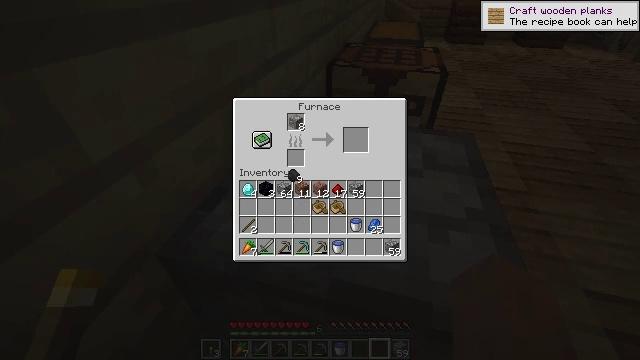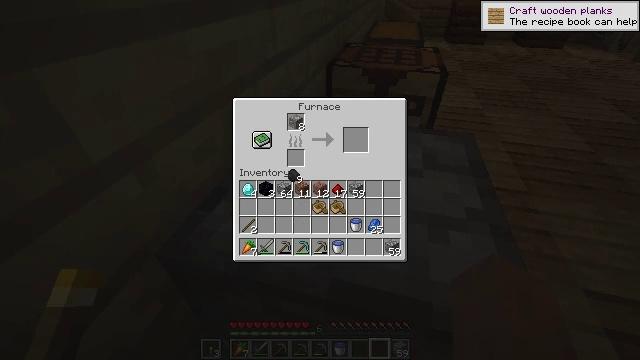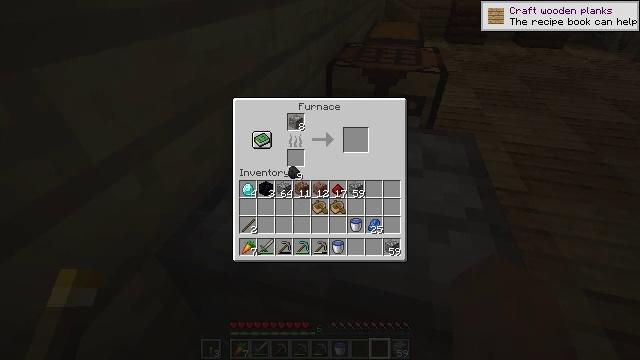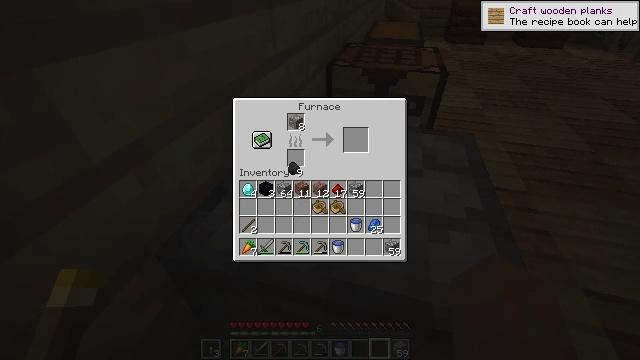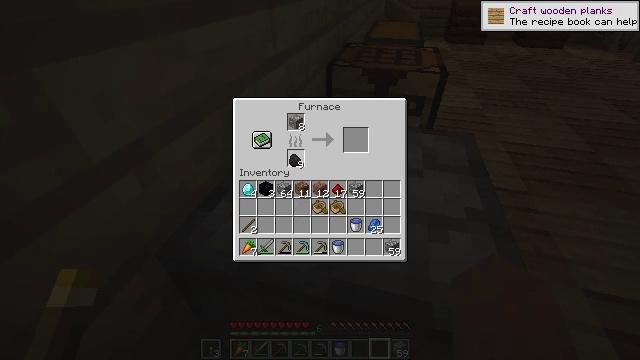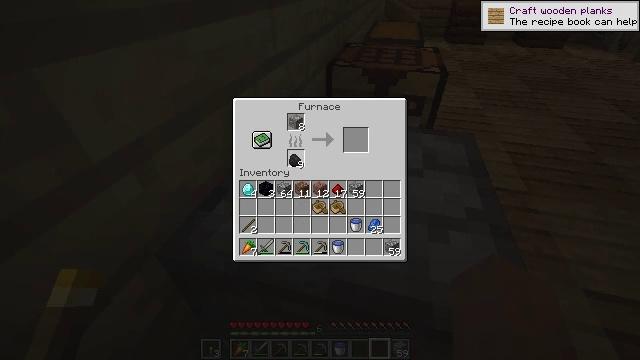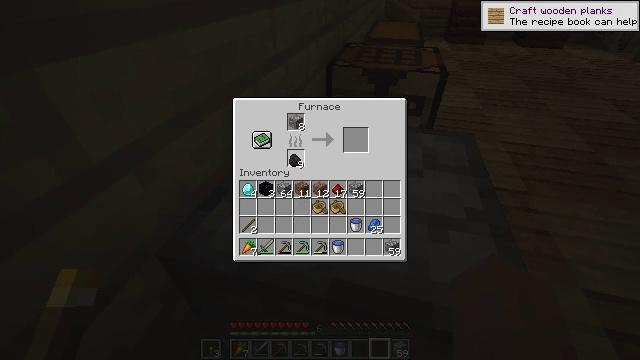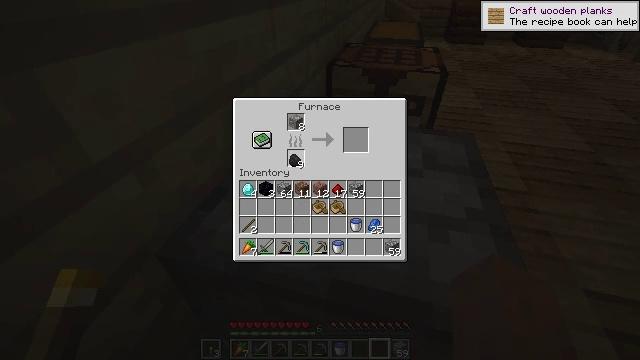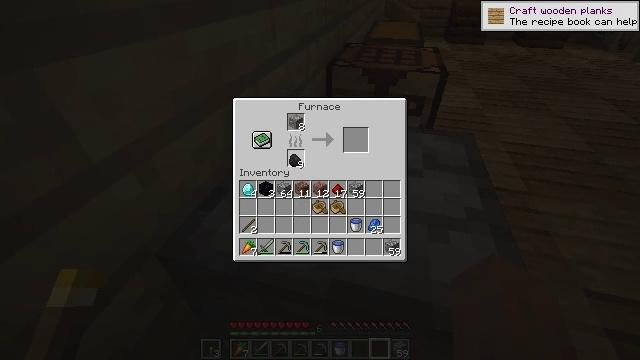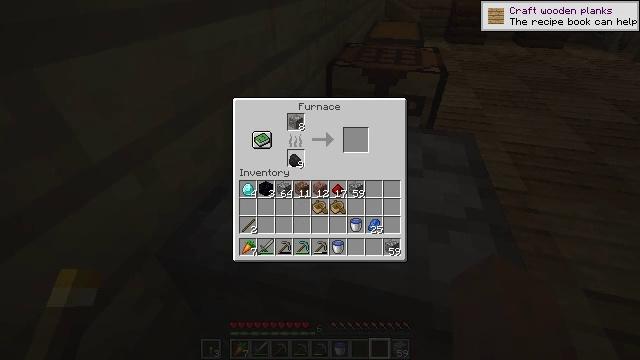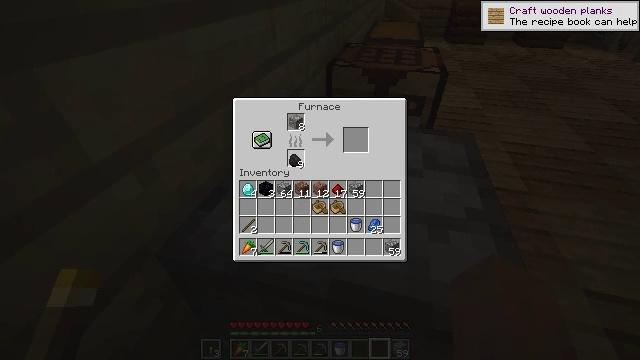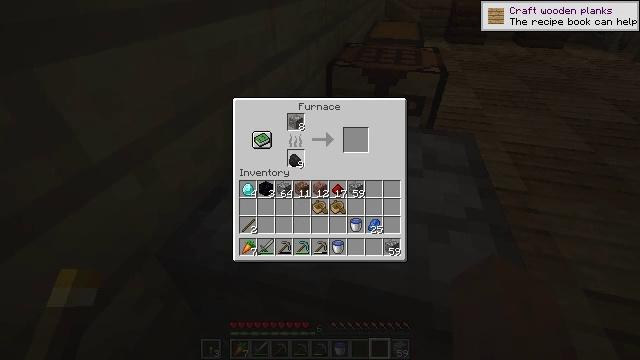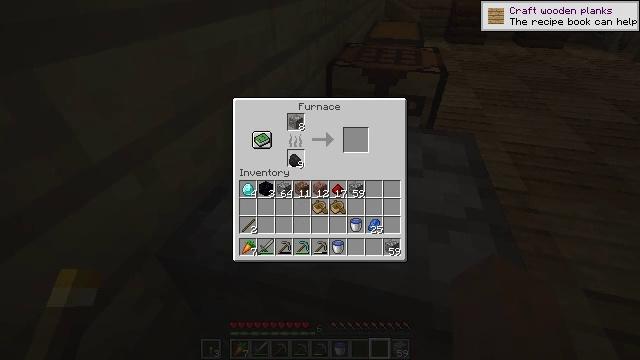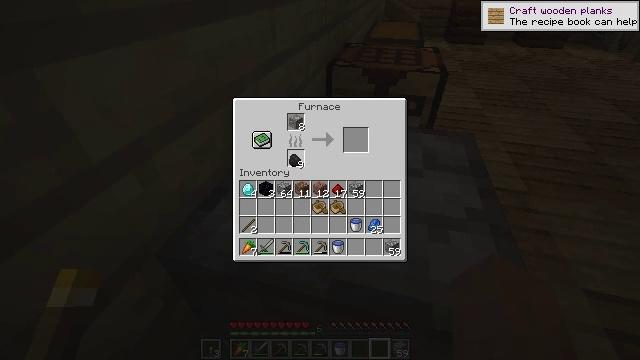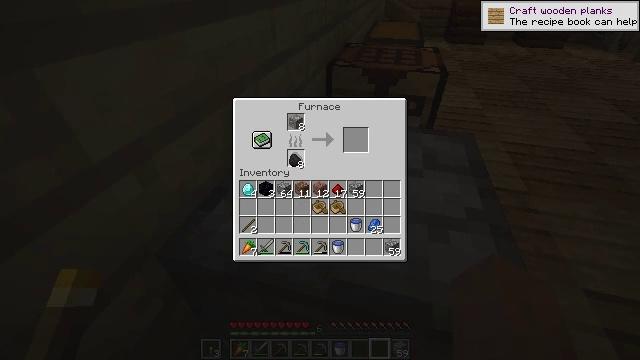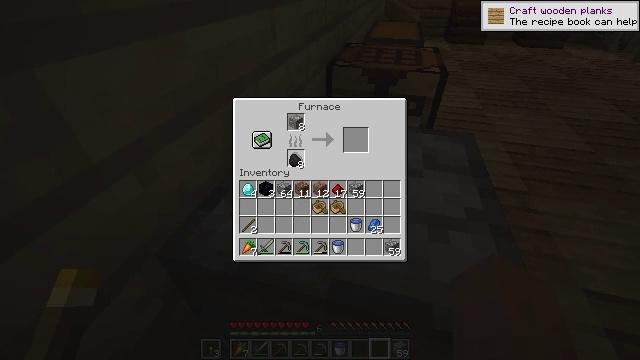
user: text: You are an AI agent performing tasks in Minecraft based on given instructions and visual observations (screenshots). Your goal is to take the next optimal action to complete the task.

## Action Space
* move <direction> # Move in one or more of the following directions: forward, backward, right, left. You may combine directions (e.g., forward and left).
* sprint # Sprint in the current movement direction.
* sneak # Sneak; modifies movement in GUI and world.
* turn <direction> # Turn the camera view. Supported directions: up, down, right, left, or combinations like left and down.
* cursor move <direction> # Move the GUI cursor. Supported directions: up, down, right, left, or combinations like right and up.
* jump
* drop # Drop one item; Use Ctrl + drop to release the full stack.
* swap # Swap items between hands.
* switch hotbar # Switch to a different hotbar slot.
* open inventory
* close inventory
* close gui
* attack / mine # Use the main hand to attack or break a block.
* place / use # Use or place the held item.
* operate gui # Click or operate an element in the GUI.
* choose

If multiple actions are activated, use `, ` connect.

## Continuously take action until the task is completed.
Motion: motion action
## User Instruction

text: Use a crafting table to craft a diamond sword.
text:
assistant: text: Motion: no_op
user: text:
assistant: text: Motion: no_op
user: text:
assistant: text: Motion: no_op
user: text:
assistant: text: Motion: cursor move up
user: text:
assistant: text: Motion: no_op
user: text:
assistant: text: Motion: no_op
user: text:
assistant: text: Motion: no_op
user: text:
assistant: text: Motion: no_op
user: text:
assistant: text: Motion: no_op
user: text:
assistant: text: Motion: no_op
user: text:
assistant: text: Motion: choose
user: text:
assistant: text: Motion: choose
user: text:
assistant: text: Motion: choose
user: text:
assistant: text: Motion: no_op
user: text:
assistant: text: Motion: choose
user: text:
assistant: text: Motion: choose
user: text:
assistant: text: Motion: choose
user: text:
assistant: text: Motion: no_op
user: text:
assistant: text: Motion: no_op
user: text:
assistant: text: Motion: no_op
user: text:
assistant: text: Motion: no_op
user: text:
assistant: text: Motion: cursor move down
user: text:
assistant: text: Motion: no_op
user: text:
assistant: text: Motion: no_op
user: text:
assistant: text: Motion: cursor move down
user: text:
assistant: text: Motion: cursor move down
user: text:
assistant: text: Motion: cursor move down
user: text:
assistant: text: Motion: no_op
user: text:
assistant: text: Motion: no_op
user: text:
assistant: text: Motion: no_op